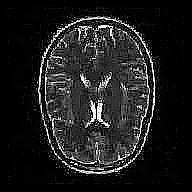
Label: notumor